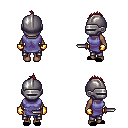
a pixel art fantasy rpg character, female body template, human, dark skin, chain tabard jacket, metal pants, brunette mohawk hairstyle, metal helm, gold gloves, black slippers, dagger, four views (front, back, left, right), 2x2 character sprite sheet, small pixel art, hard edges, no anti-aliasing